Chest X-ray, AP view. Patient: 46 years old, sex M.
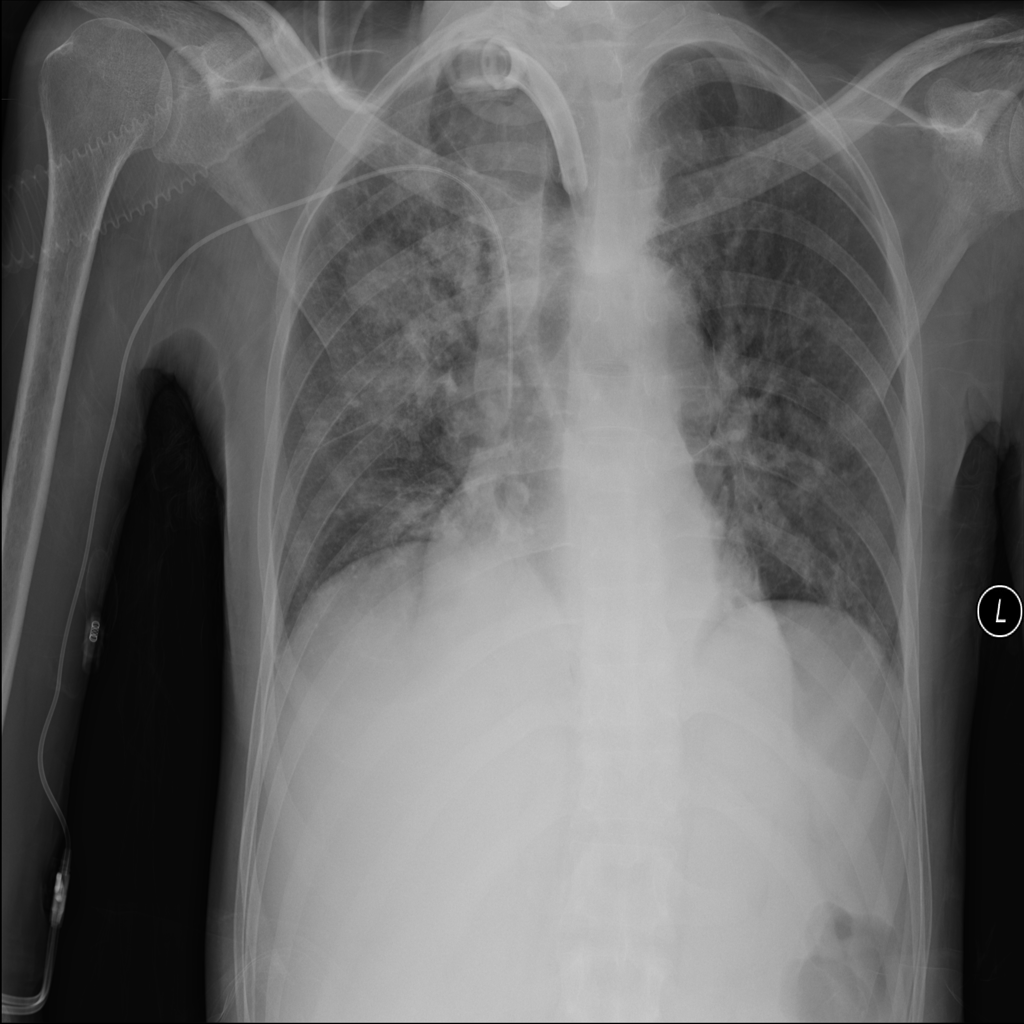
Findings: Infiltration